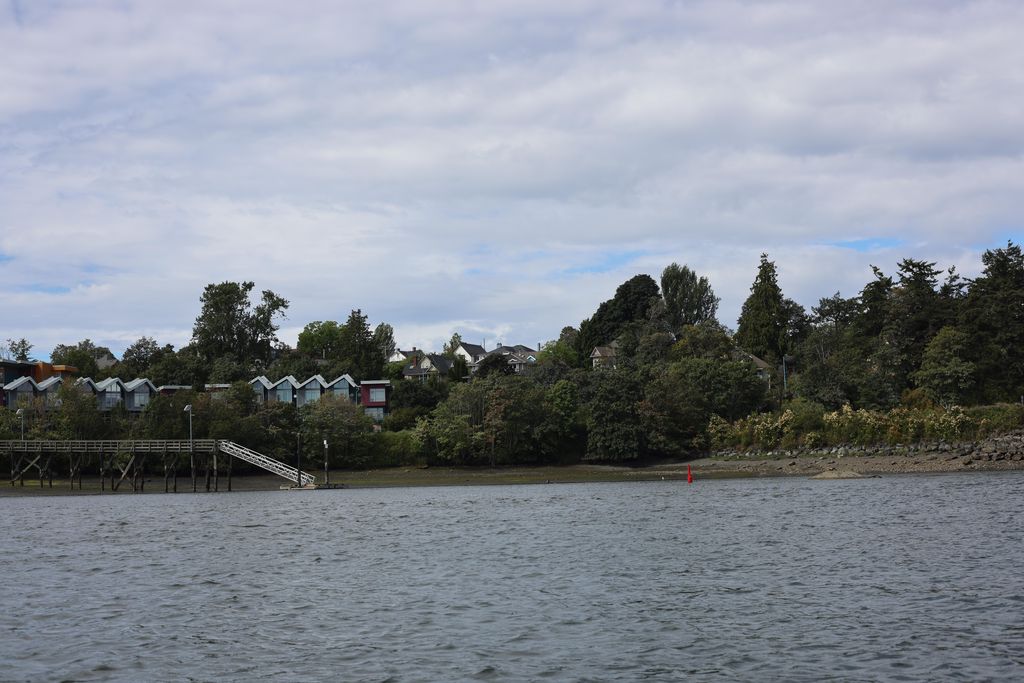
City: victoria